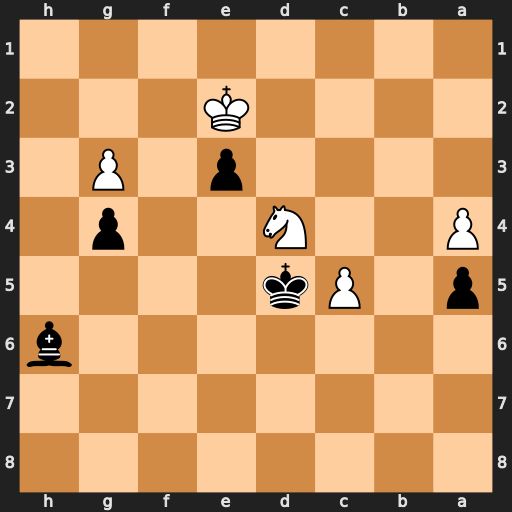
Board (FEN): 8/8/7b/p1Pk4/P2N2p1/4p1P1/4K3/8
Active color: b
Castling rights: -
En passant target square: -
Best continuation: Kxc5 Kd3 Kb4 Nf5 Bg5